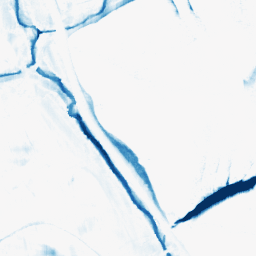
Category: morphological
Decomposition family: morphological_rect
Decomposition parameters: operation: closing
width: 10
height: 20
Upsampling method: quadratic
Upsampling parameters: scale: 8
Upsampling scale: 8